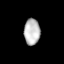
Tissue: lung
Cell type: Others
Senescence score: 0.241
Nuclear area (px): 409
Mean DAPI intensity: 188.134